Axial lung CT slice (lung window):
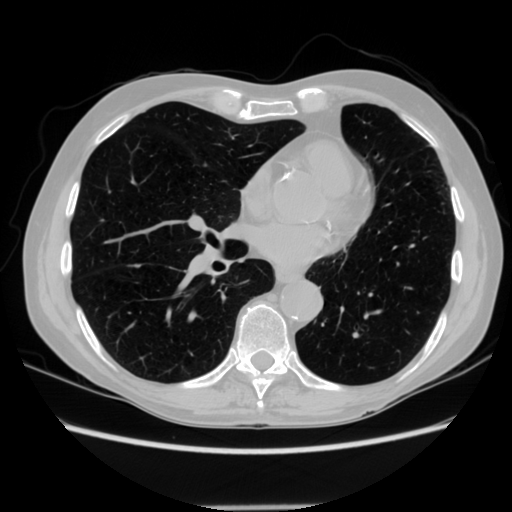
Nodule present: no